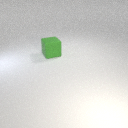
large green rubber cube